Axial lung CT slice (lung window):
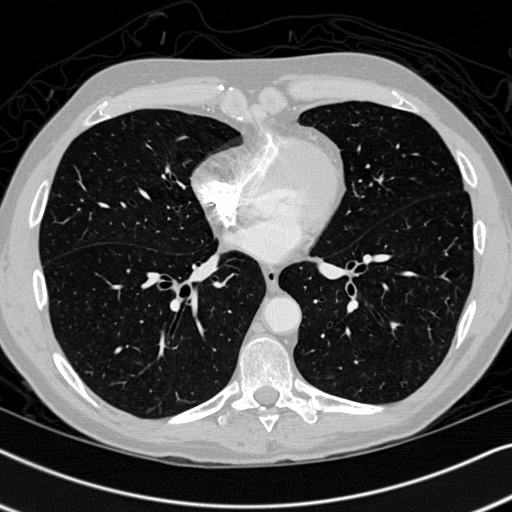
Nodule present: no